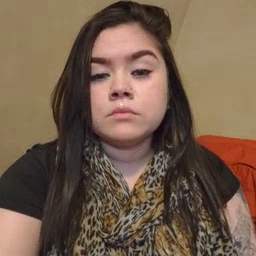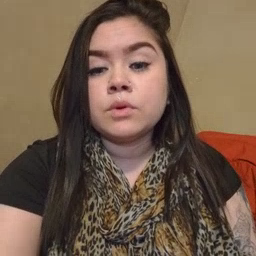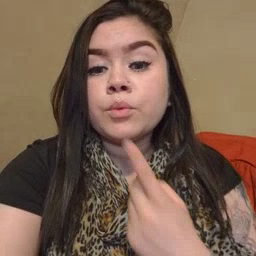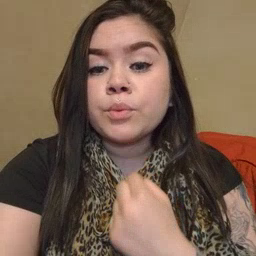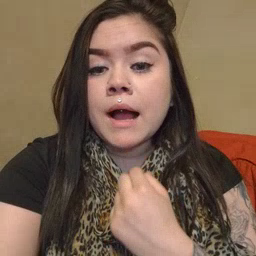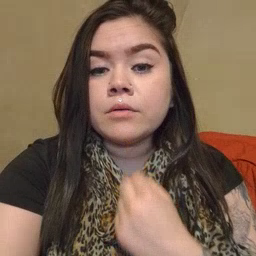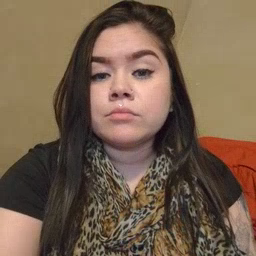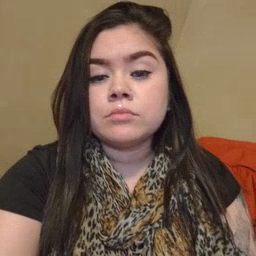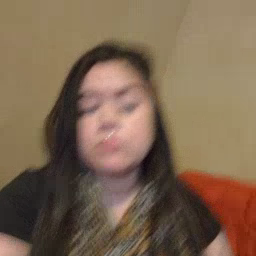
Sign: red